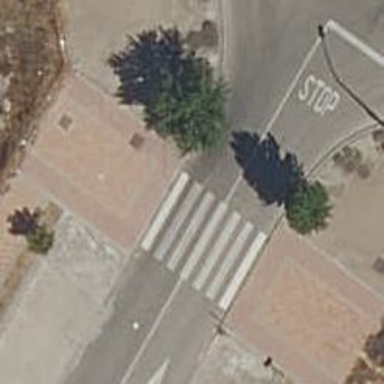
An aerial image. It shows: Uncontrolled road crossing.